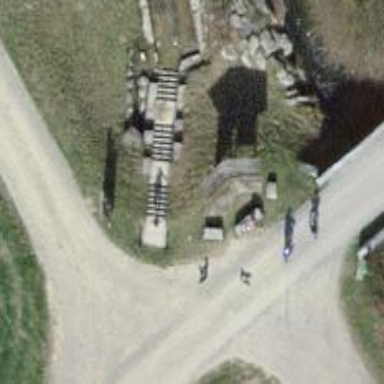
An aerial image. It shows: Road with steps.